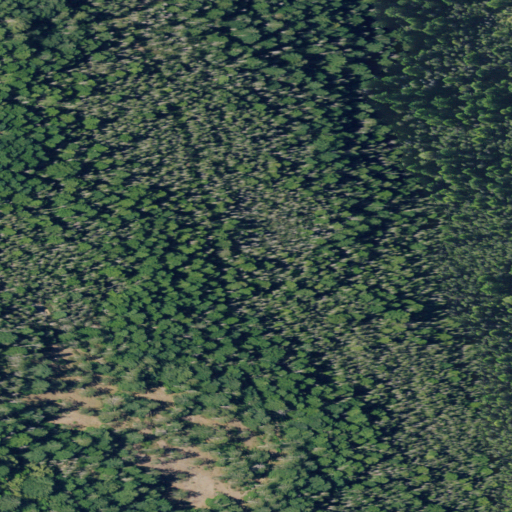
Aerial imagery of mountain in California named Bald Hill containing evergreen forest, open development, and mixed forest